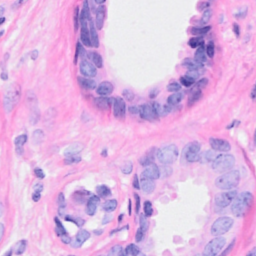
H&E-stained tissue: Breast